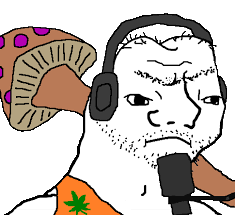
Label: 5_Grug